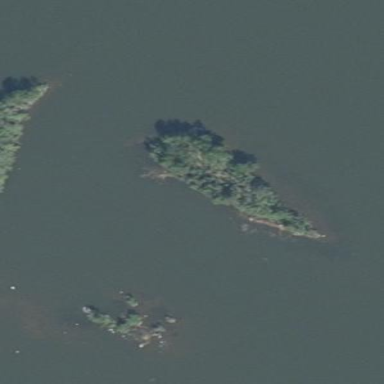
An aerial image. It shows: Islet.